Question: I am attempting to delete a single document in AWS CloudSearch using the following batch document:
'''
[{
"type": "delete",
"id": "532177"
}]
'''
but I get the following error from AWS:

and when download the SDF it returns the following:
'''
[
{
type: "add",
id: "delete_img_json",
version: <PHONE>,
lang: "en",
fields: {
content: "[{ "type": "delete", "id": "532177" }]",
resourcename: "Delete_IMG.json",
content_encoding: "ISO-8859-2",
content_type: "application/json"
}
}
]
'''
All I am attempting to do is remove a single document from my CloudSearch index.
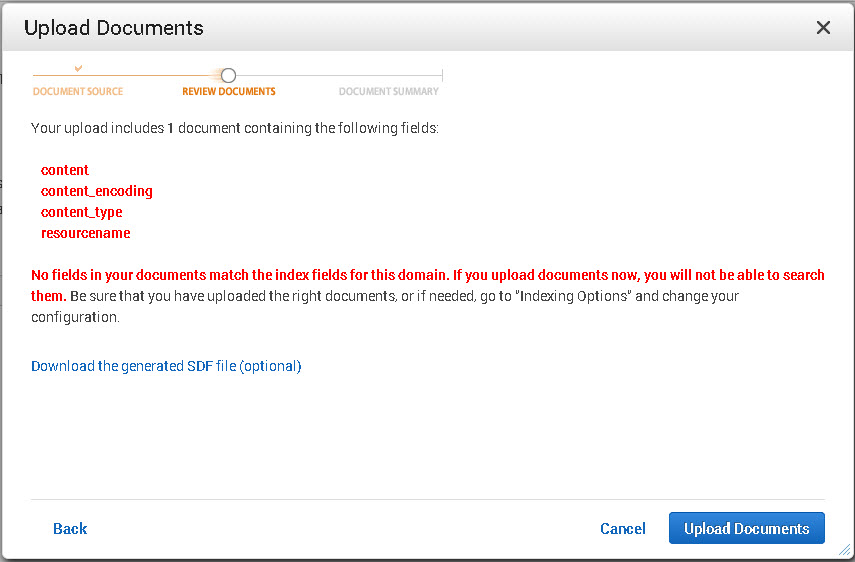
Answer: I get the same error as you when I try to upload a single document that is not part of a batch:
'''
{
"type": "delete",
"id": "4e41b5a6f3d94aa4891ab8f9abca94e6"
}
'''
But it succeeds if it's part of a batch:
'''
[{
"type": "delete",
"id": "4e41b5a6f3d94aa4891ab8f9abca94e6"
}]
'''
I realize that you show a json array in your example above, but it is worth double-checking since you're getting the exact same error you'd get when trying to post a single document that is not part of an array. It would be an easy mistake to make since their own documentation on <URL>.